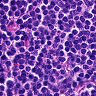
Metastatic tissue present: no